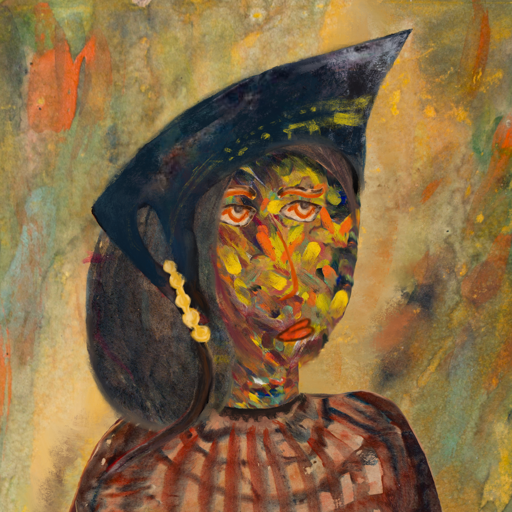
Background: Comrade, Head And Neck Side: An_Impression, Face Side: Experience, Bust: Orphan, Hair Side: Gypsy_Mother, Head Accessory: Irani, Second Necklace: Blank, Necklace: Blank, Baby: Blank